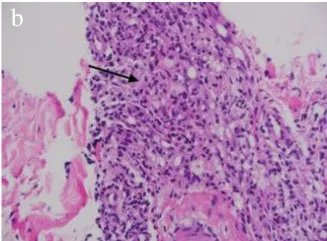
Histopathology of skin nodule. H&E stain x 400 magnification showing granuloma (black arrow).
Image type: pathology (h&e)